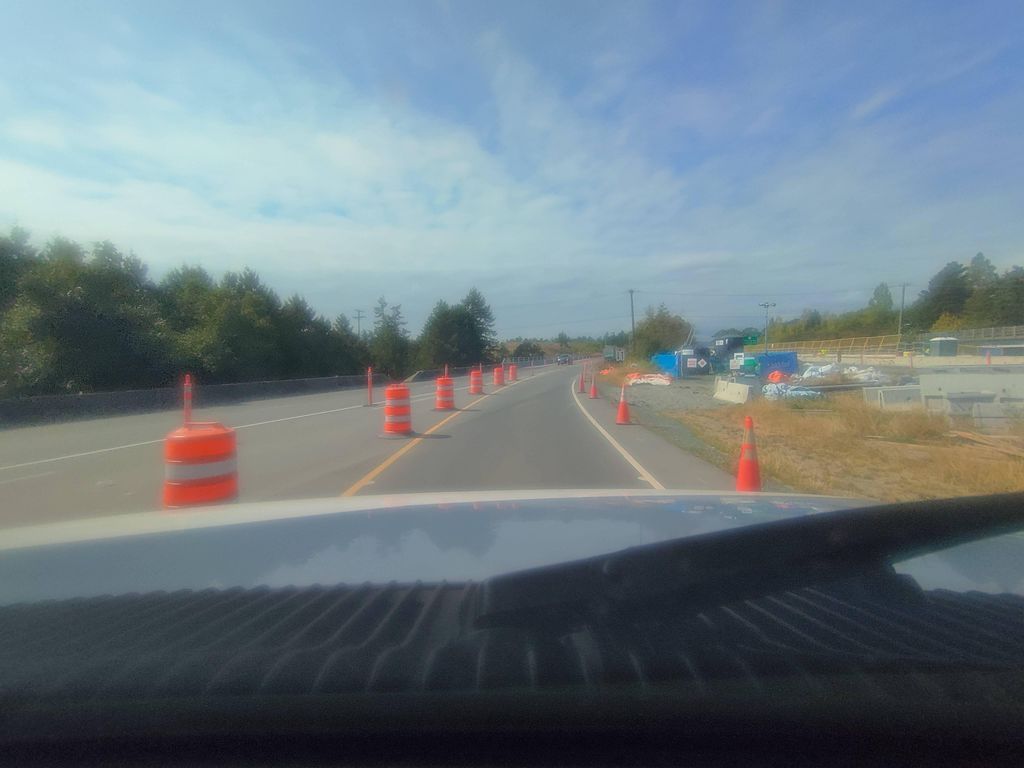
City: victoria